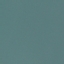
Label: SeaLake